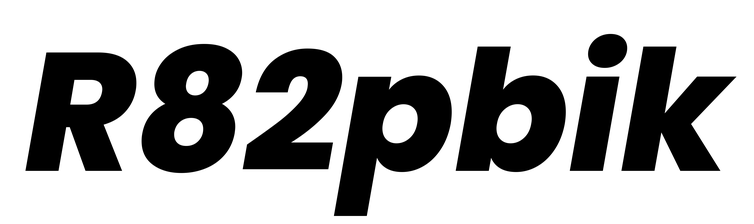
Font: Poppins-ExtraBoldItalic